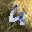
Label: 4